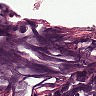
Metastatic tissue present: no